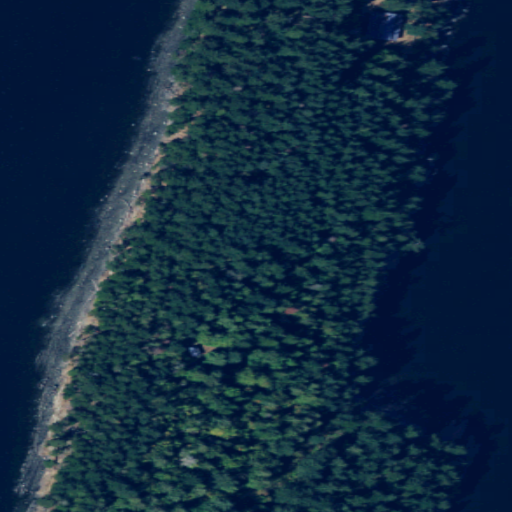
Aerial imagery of island in Washington named Barnes Island containing evergreen forest, open water, mixed forest, grassland, herbaceous wetlands, low intensity development, and open development